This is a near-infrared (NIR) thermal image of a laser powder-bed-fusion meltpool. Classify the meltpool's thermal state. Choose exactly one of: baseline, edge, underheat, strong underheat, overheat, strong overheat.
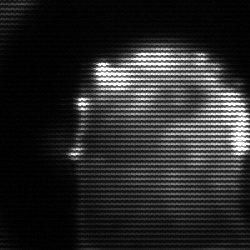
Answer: baseline